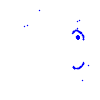
Particle: proton